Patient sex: F
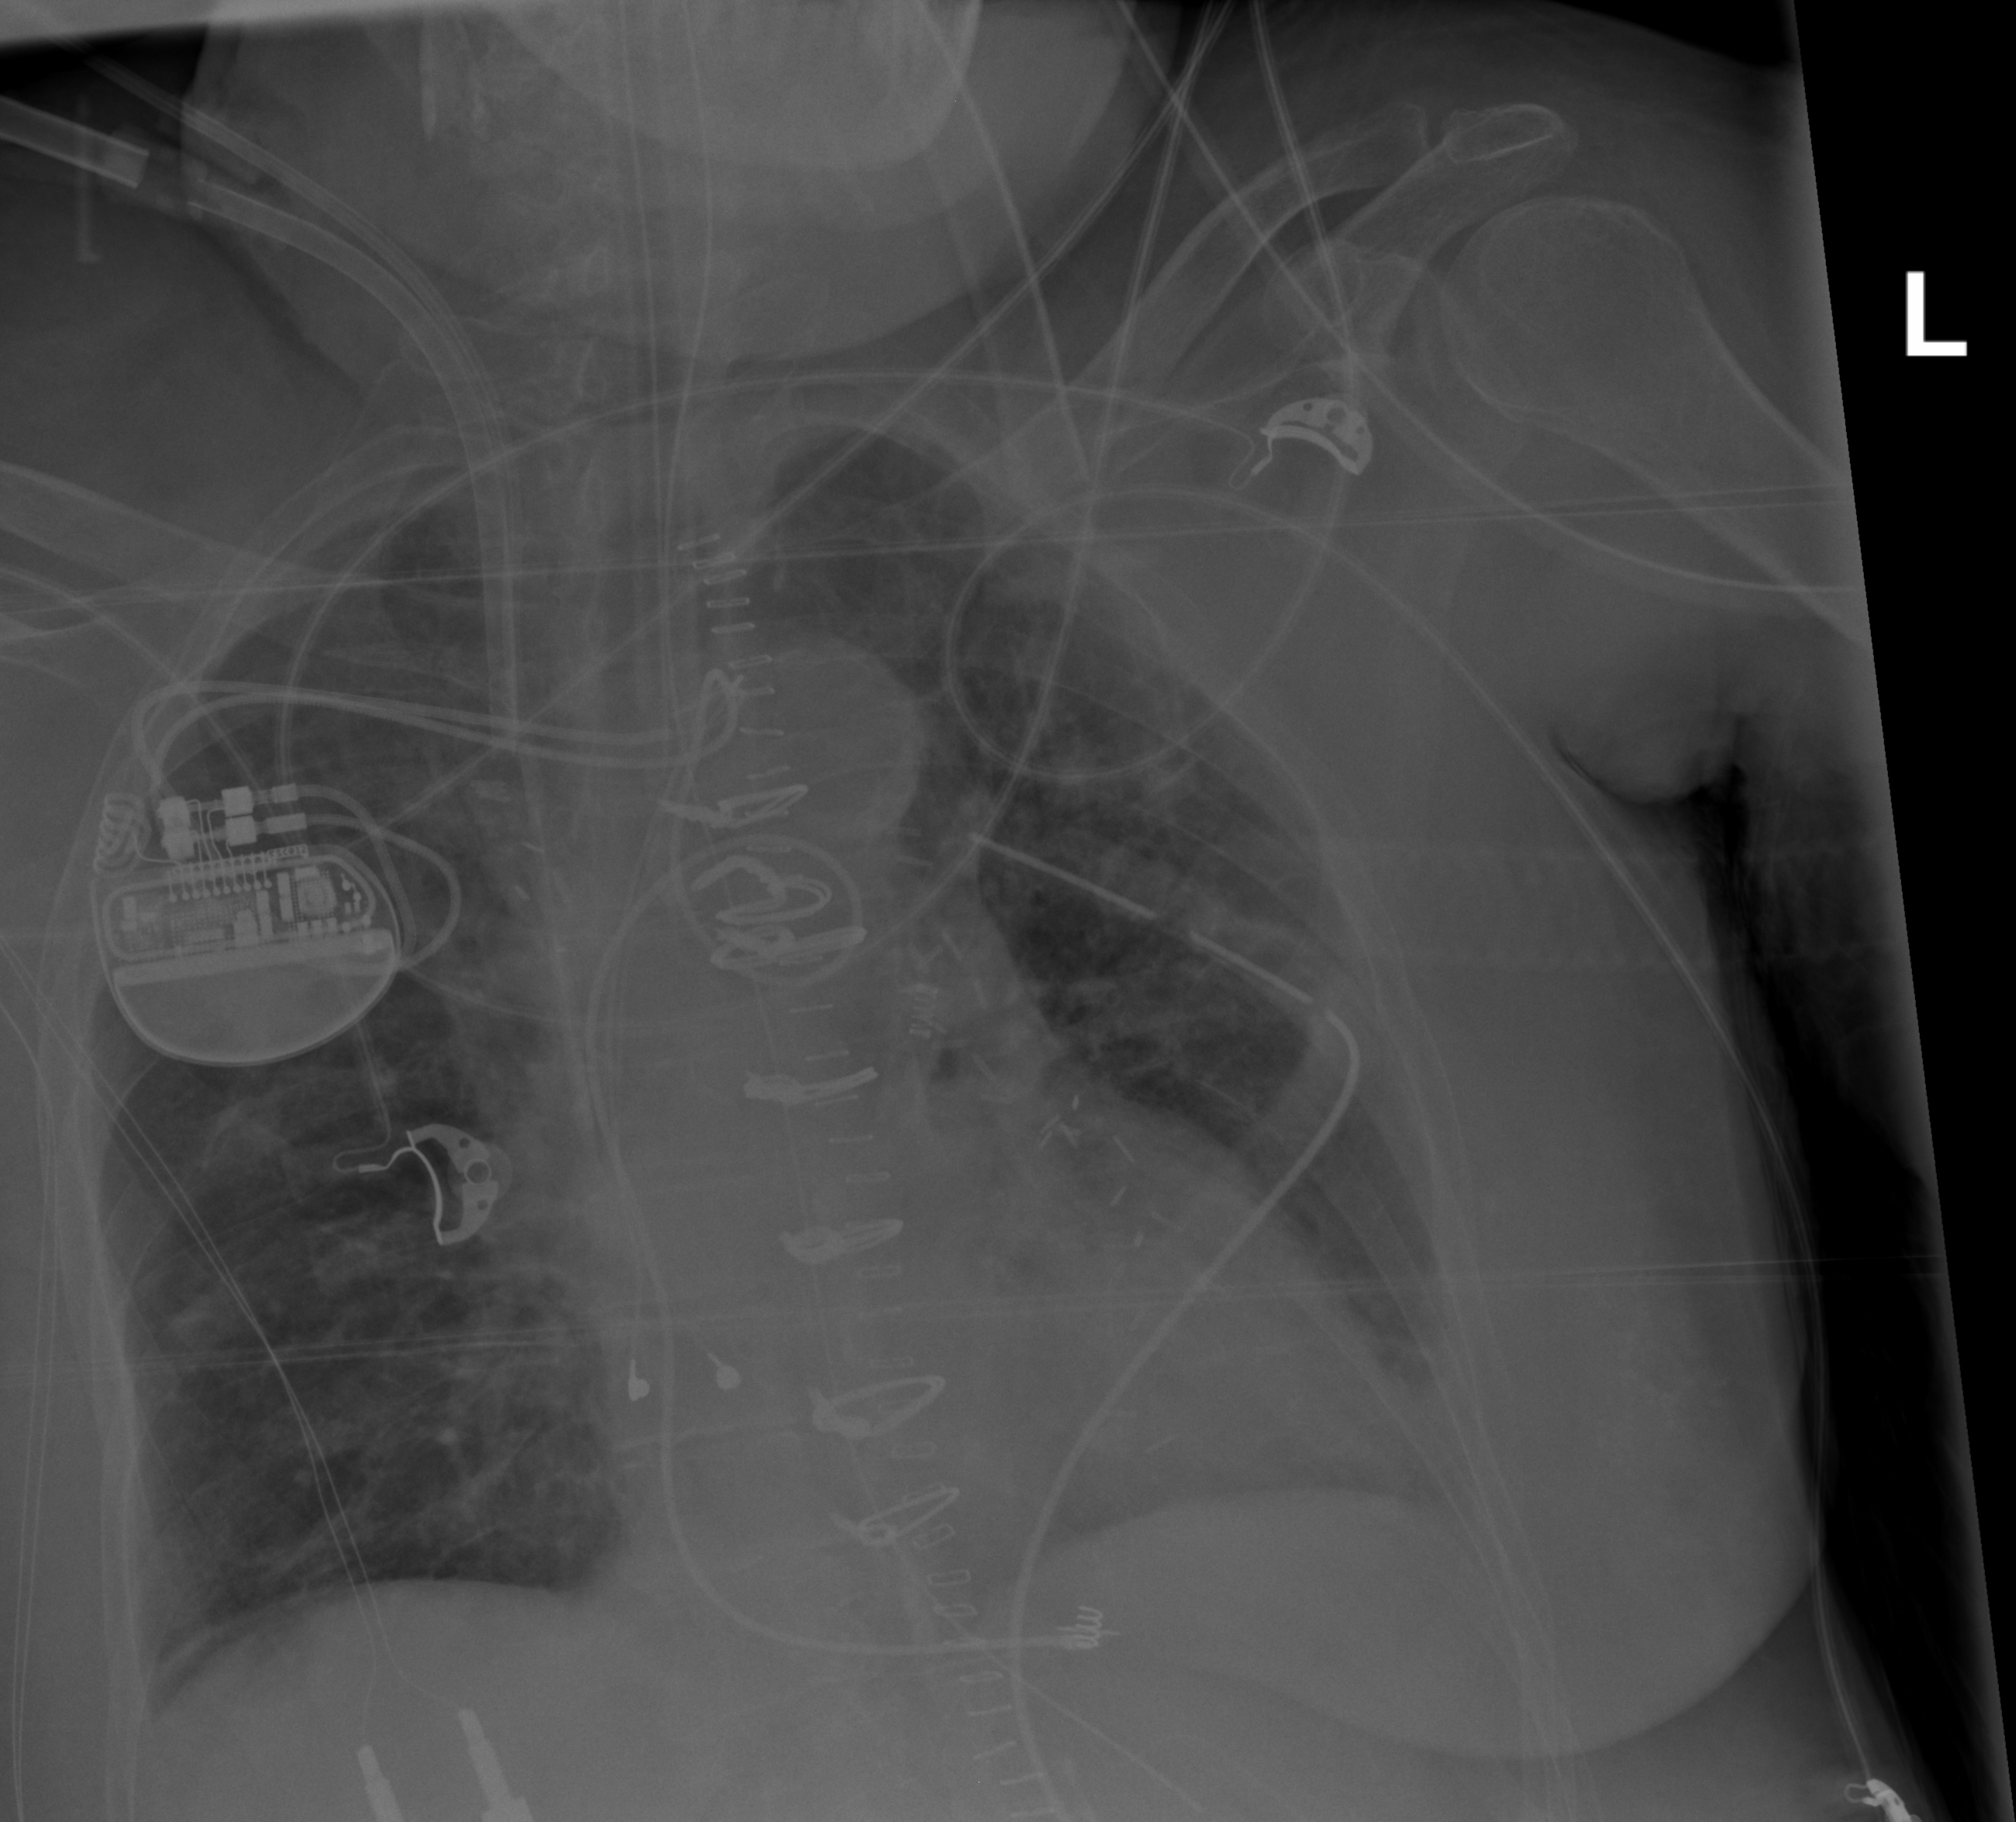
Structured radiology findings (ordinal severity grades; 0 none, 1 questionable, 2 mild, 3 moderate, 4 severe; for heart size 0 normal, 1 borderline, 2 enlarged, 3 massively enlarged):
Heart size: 0
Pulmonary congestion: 2
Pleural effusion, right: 0
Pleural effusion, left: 0
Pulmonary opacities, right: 0
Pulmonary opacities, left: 0
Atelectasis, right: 2
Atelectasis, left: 0